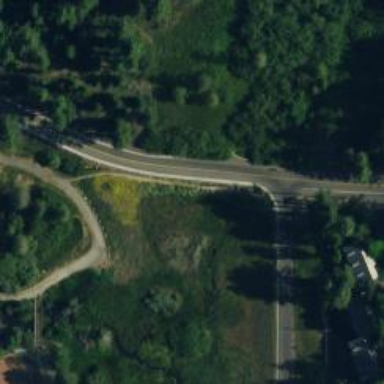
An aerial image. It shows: Culvert tunnel.